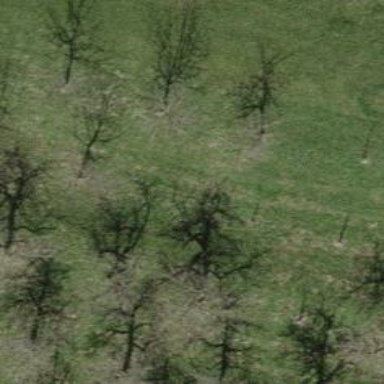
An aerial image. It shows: Beautiful tree in nature.